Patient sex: F
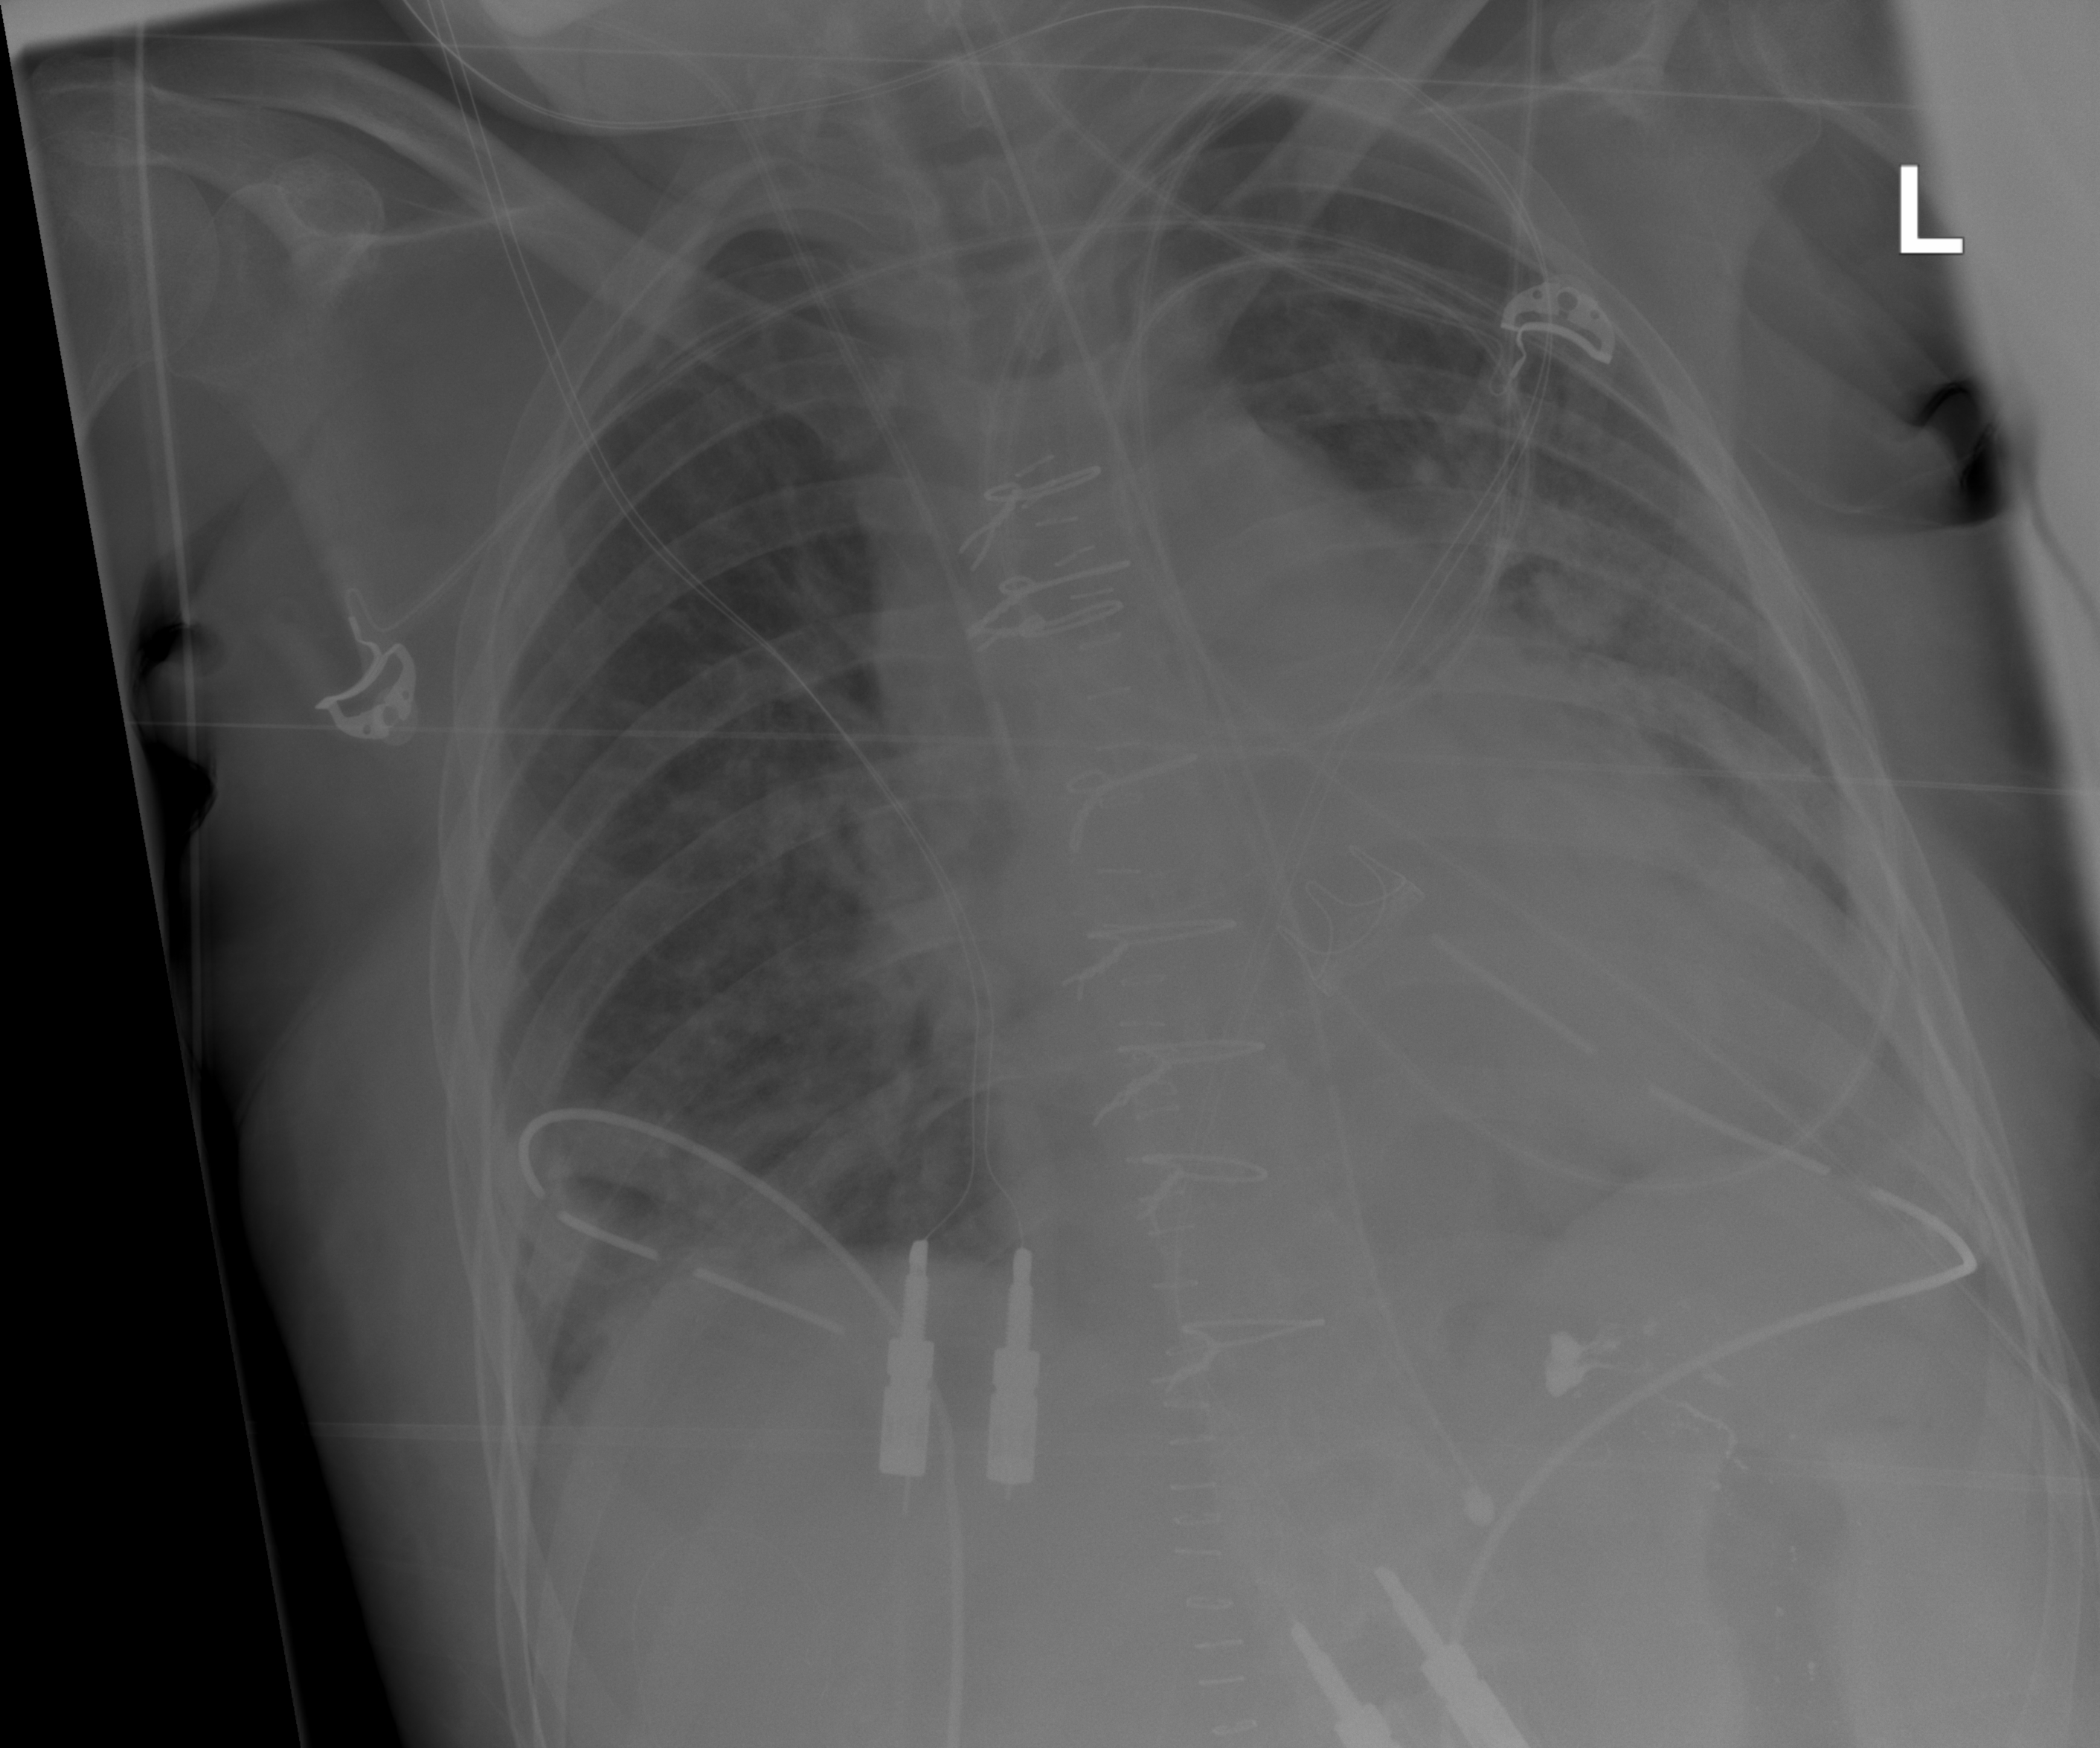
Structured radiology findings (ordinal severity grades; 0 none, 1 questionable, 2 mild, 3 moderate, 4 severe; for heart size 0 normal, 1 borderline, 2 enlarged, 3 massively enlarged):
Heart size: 2
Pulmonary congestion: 0
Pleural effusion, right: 0
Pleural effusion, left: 2
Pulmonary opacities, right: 2
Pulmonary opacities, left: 2
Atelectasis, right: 2
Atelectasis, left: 3